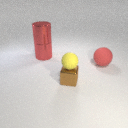
small brown metal cube to the left of large red rubber sphere